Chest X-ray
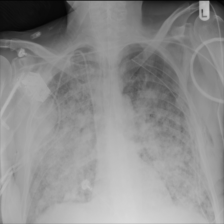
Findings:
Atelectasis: negative
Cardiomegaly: negative
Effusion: negative
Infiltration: positive
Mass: negative
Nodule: negative
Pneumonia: negative
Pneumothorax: negative
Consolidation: negative
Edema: negative
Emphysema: negative
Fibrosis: negative
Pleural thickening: negative
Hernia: negative